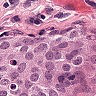
Metastatic tissue present: yes